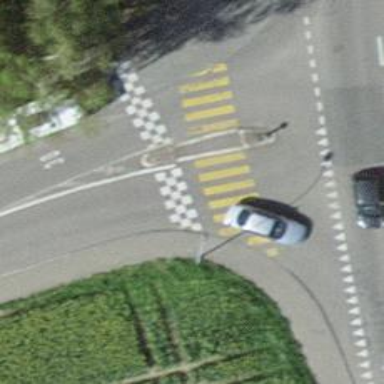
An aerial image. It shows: Zebra crossing on the road.